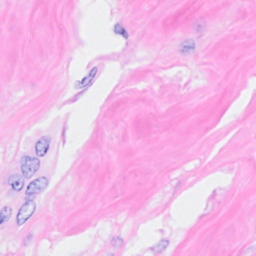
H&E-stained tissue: Breast